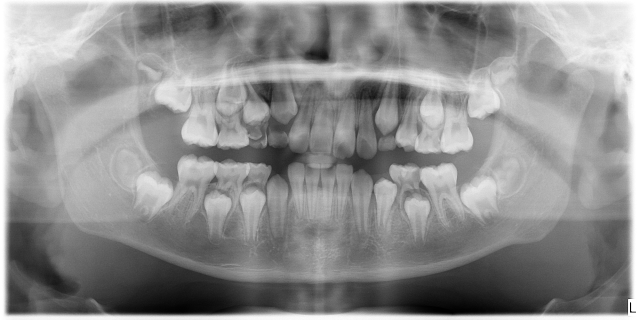
adult